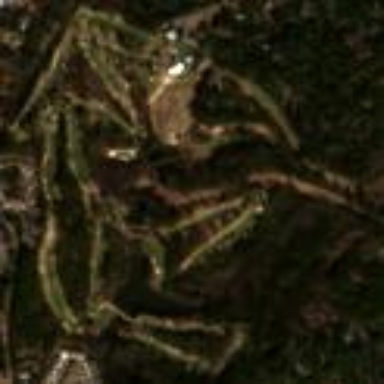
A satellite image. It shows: Golf course.